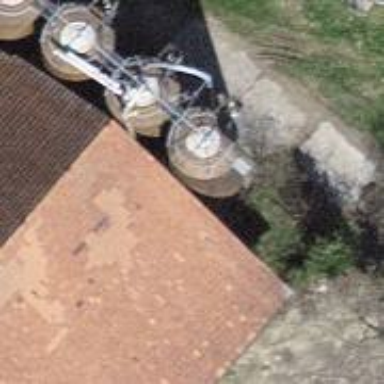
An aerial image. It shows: Silo.